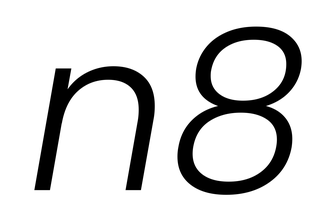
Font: Poppins-LightItalic